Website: lowes
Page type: account-selection
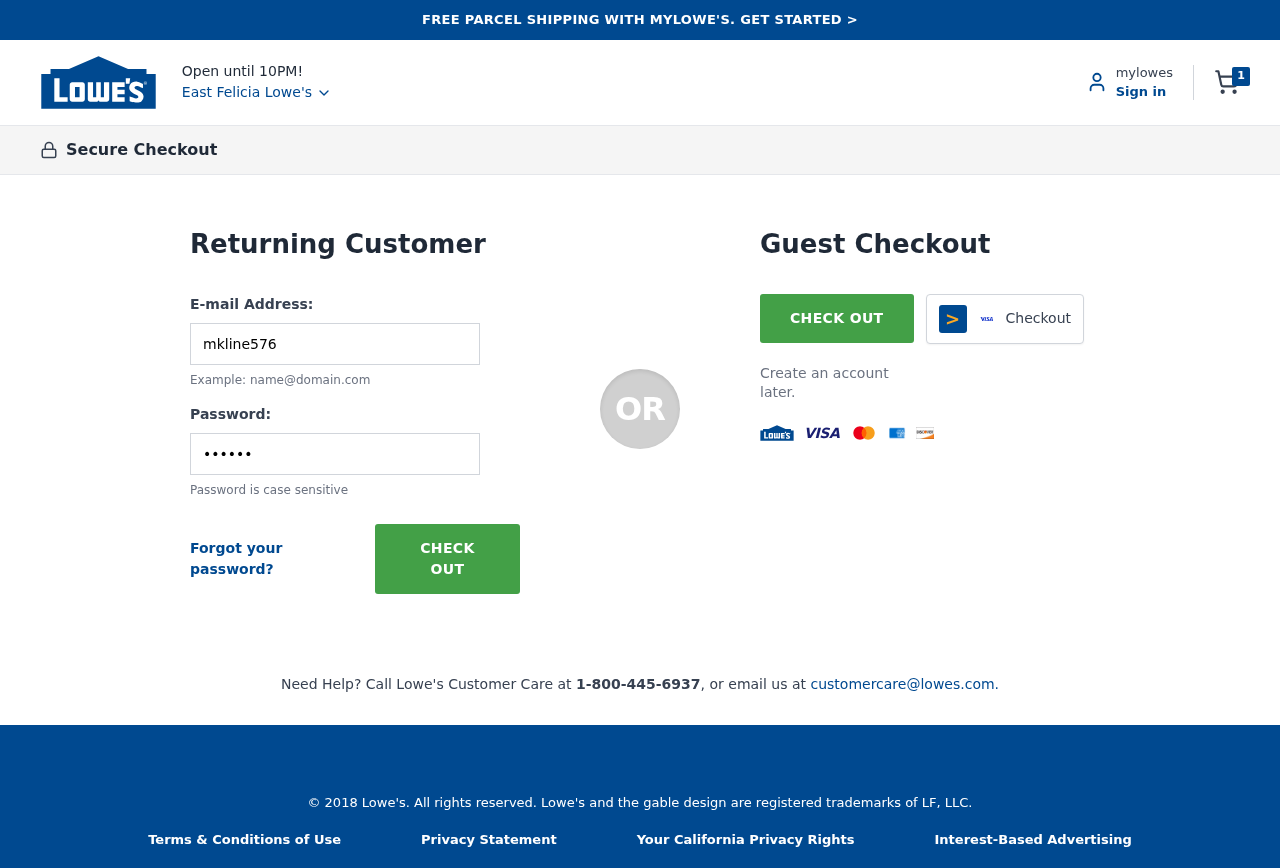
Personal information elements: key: PII_CITY
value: East Felicia Lowe's
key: PII_LOGIN_USERNAME
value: mkline576
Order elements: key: ORDER_NUM_ITEMS
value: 1